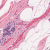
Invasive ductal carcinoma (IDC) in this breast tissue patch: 0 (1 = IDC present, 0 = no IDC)